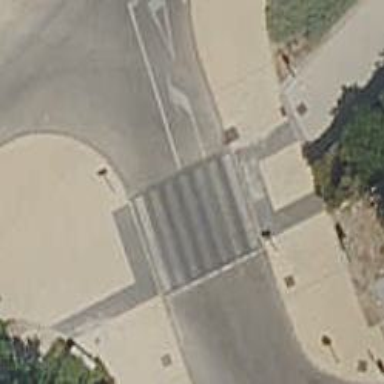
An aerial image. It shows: Sidewalk.